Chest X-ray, AP view. Patient: 22 years old, sex M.
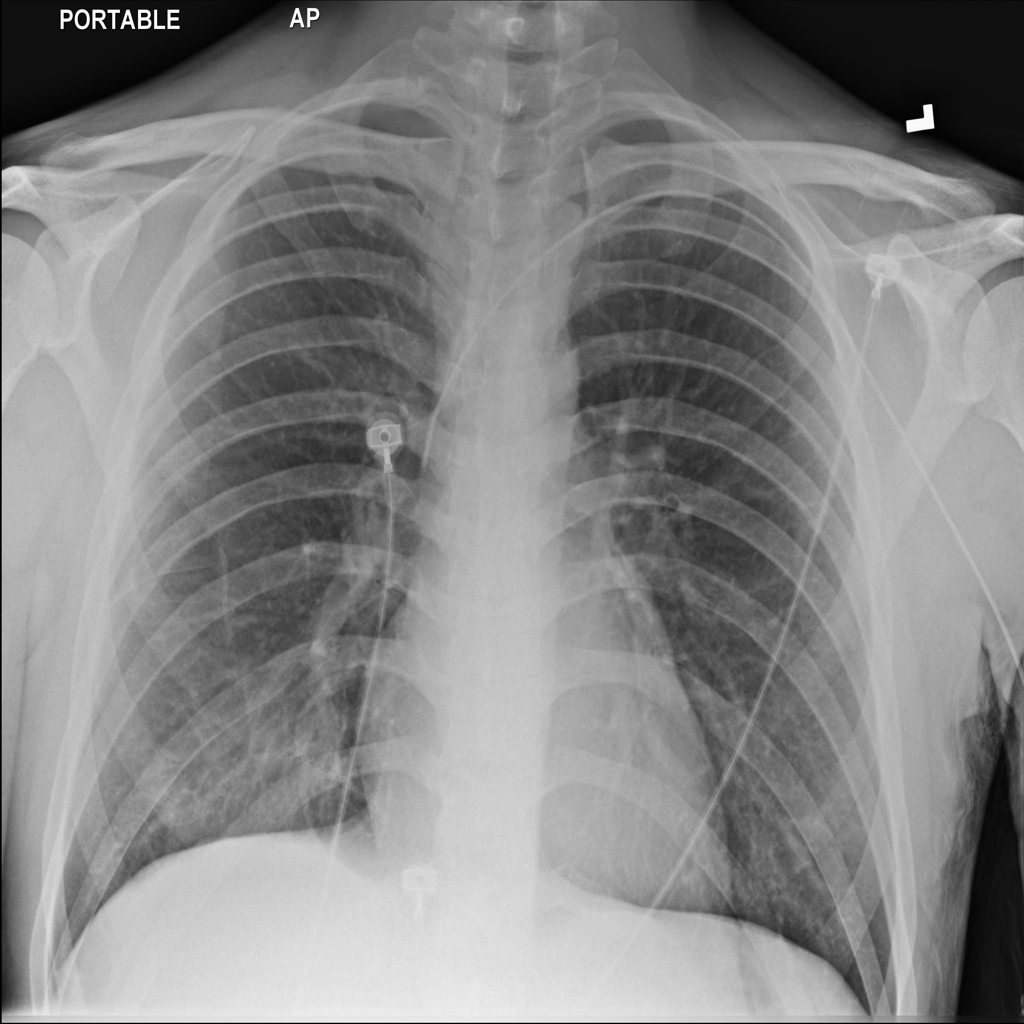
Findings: No Finding